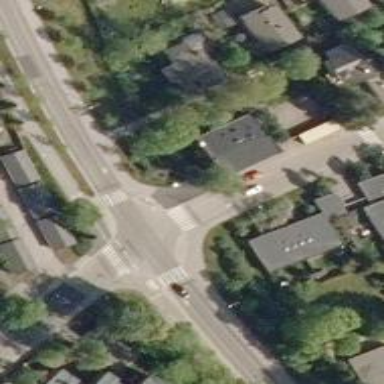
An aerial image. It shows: Uncontrolled road crossing.